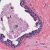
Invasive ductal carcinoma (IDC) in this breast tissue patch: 0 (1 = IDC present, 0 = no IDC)